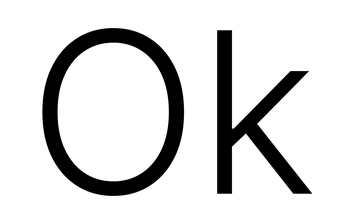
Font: Inter_Light